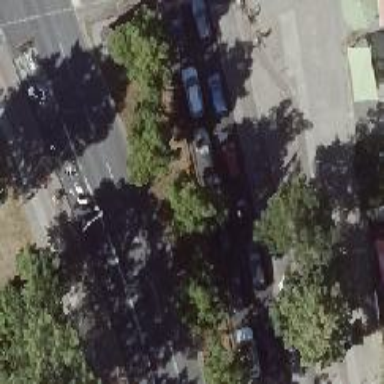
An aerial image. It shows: Avenue lined with deciduous broadleaved trees.